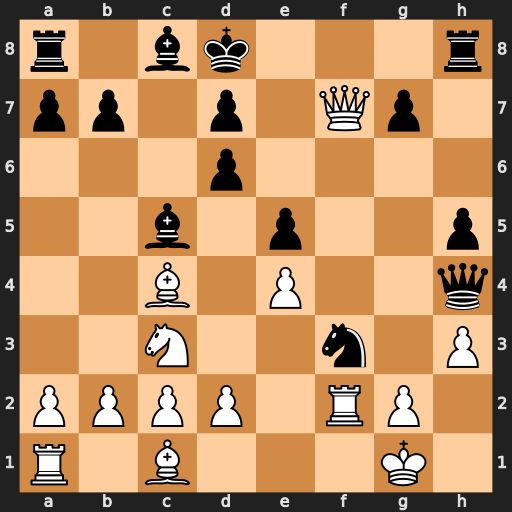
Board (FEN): r1bk3r/pp1p1Qp1/3p4/2b1p2p/2B1P2q/2N2n1P/PPPP1RP1/R1B3K1
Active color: w
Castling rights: -
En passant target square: -
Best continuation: Qxf3 Qxf2+ Qxf2 Bxf2+ Kxf2